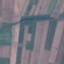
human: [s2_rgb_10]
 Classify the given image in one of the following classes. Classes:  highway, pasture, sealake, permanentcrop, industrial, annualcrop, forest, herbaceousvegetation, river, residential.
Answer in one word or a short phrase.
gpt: AnnualCrop